Question: I'm trying to get my table view cells to adjust their heights based on the content inside the cells.
It seems to be working since the cells have different heights, but I'm having trouble with displaying the text properly.
The table view and the prototype cell is created with storyboard and I have a custom cell class linked to my prototype cell. In my prototype cell I have three labels; Title label, date label and a label that has the dynamic text data. The dynamic text data labels line numbers are set to 0 and line break is set to "Word wrapping" in the storyboard's attributes inspector.
When I run the app the cell heights are all different so I assume the height for row at index path works:
'''
- (CGFloat) tableView:(UITableView *)tableView heightForRowAtIndexPath:(NSIndexPath *)indexPath
{
// Text data
NSDictionary *cellOutputDict = [newsDataArray objectAtIndex:indexPath.row];
NSString *text = [NSString stringWithFormat:@"%@", [cellOutputDict objectForKey:@"text"]];
NSAttributedString *attributedText = [[NSAttributedString alloc] initWithString:text attributes:nil];
CGFloat width = 280;
CGRect rect = [attributedText boundingRectWithSize:(CGSize){width, CGFLOAT_MAX}
options:NSStringDrawingUsesLineFragmentOrigin
context:nil];
CGSize size = rect.size;
return size.height + 2 * 20; // size.height plus 2 times the desired margin
}
'''
And this is my cell for row at index path:
'''
- (UITableViewCell *)tableView:(UITableView *)tableView cellForRowAtIndexPath:(NSIndexPath *)indexPath
{
static NSString *CellIdentifier = @"NewsCell";
NewsCell *cell = [tableView dequeueReusableCellWithIdentifier:CellIdentifier forIndexPath:indexPath];
// If the cell doesn't exists create it
if (cell == nil) {
cell = [[NewsCell alloc] initWithStyle:UITableViewCellStyleSubtitle reuseIdentifier:CellIdentifier];
}
// Configure the cell...
// Text data
NSDictionary *cellOutputDict = [newsDataArray objectAtIndex:indexPath.row];
cell.titleLabel.text = [NSString stringWithFormat:@"%@", [cellOutputDict objectForKey:@"title"]];
cell.dateLabel.text = [NSString stringWithFormat:@"%@", [cellOutputDict objectForKey:@"date"]];
cell.newsTextLabel.text = [NSString stringWithFormat:@"%@", [cellOutputDict objectForKey:@"text"]];
return cell;
}
'''
The cell.newsTextLabel.text that prints out the dynamic text data is displayed in the cell, but only the first line.
I've tried some examples of displaying dynamic cell heights for iOS 6.1 and they work fine but I can't get it to work on iOS 7+
So I hope someone can help with this and help me to figure out what I'm doing wrong.

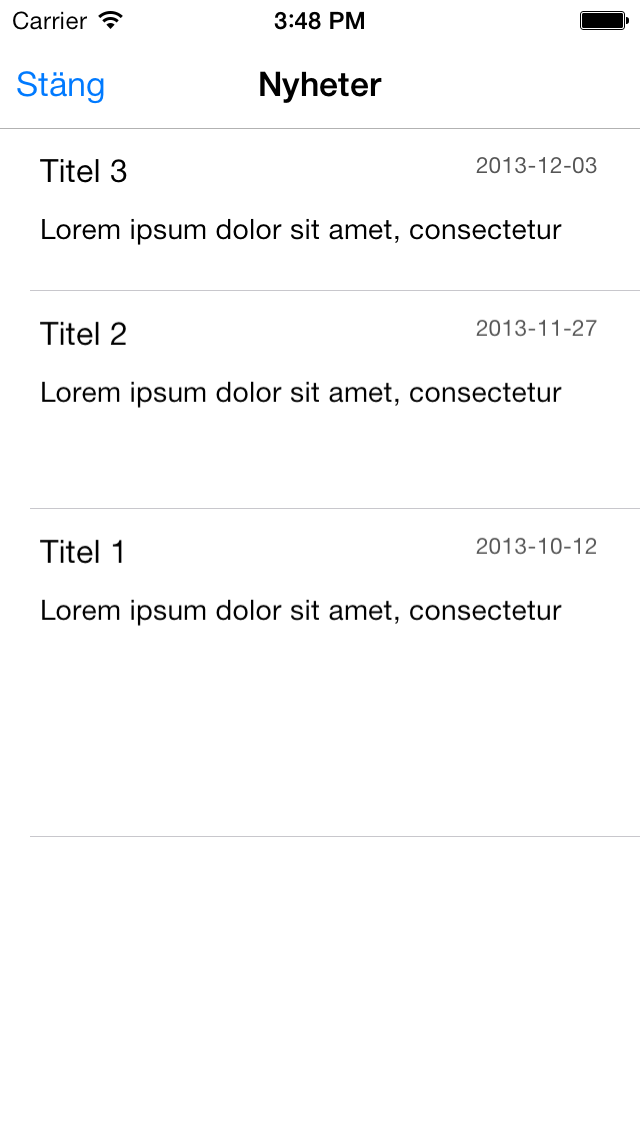
Answer: To make the label expand with the cell, you should give it constraints that tie it to the views above and below -- in you case that looks like a constraint to the bottom of the cell, and one to the label (with "Titel...") above it.